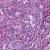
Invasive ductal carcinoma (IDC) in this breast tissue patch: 0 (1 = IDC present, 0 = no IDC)